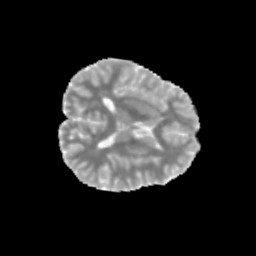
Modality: MD
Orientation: axial
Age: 13
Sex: male
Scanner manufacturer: siemens
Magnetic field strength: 3 T
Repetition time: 3.8 s
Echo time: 0.07 s